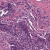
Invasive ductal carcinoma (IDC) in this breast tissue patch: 1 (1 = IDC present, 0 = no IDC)